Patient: sex M, age 74
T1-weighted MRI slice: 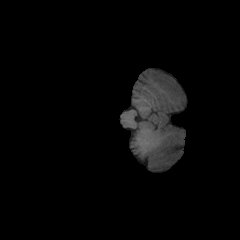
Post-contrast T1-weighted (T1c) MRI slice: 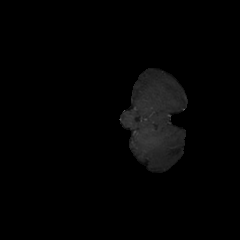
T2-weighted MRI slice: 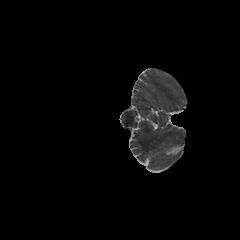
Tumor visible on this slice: no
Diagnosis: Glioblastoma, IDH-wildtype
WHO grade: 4